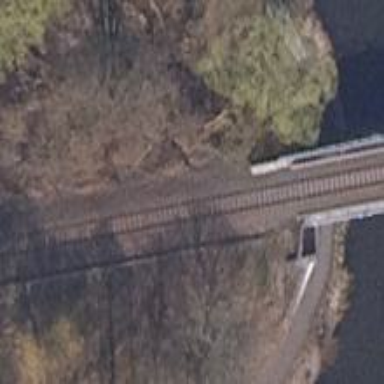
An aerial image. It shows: Bridge over railway line.